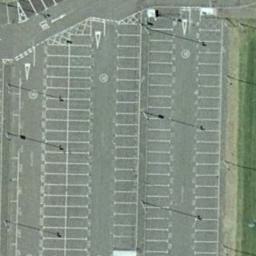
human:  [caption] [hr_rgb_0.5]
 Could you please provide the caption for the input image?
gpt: There is no cars on the parking lot .

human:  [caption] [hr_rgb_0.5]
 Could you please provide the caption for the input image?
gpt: There are a dozen cars in the parking lot .

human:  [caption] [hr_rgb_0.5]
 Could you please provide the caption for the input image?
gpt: There is an empty parking lot .

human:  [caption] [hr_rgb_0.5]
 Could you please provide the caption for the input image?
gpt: The parking lot has lots of empty parking spaces .

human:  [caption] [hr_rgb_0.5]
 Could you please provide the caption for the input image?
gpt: The parking lot with white grid lines and no cars is beside a green lawn .